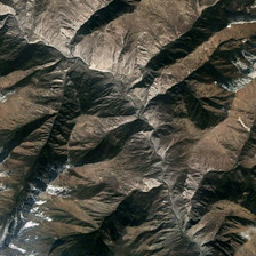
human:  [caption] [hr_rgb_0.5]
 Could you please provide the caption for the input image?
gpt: There is no snow on the mountain

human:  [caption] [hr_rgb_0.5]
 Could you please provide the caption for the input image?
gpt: There is nothing on the mountain except snow.

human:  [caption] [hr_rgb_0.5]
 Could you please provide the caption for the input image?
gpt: There is no snow in the mountain.

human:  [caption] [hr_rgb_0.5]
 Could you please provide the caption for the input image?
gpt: There is nothing but snow on the mountain.

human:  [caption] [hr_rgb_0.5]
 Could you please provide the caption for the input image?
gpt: There is only snow on the mountain.